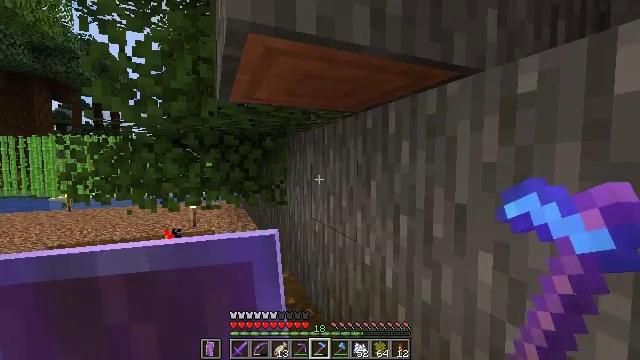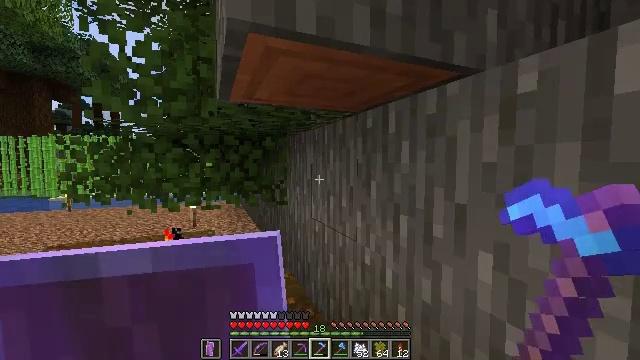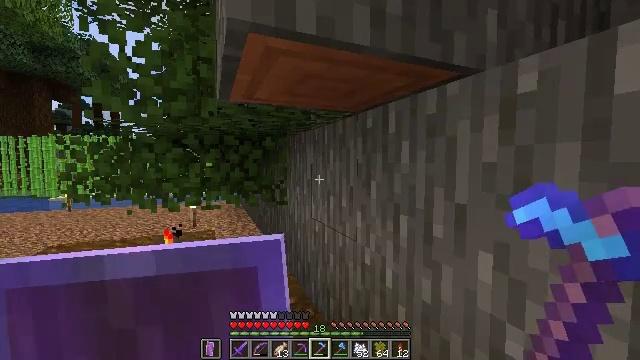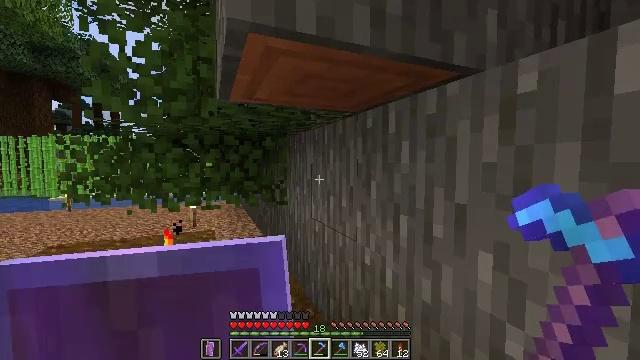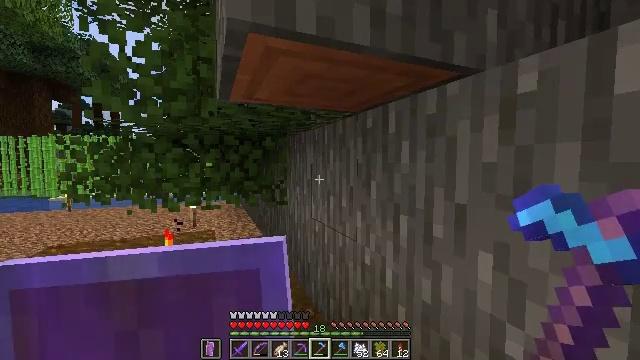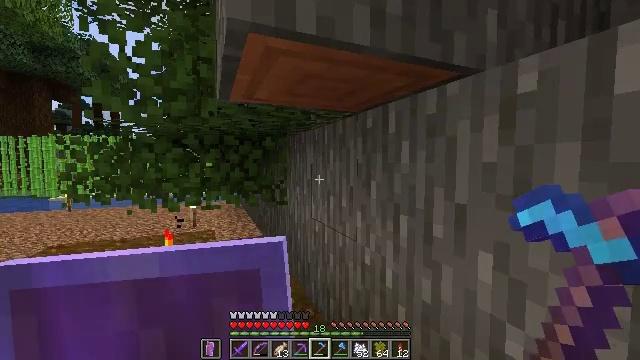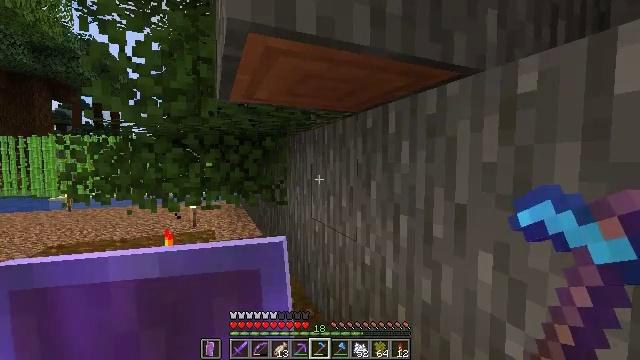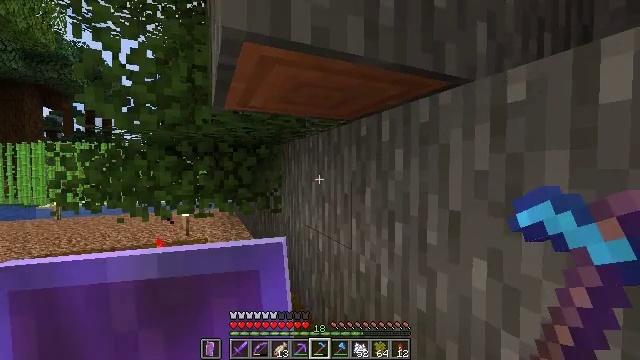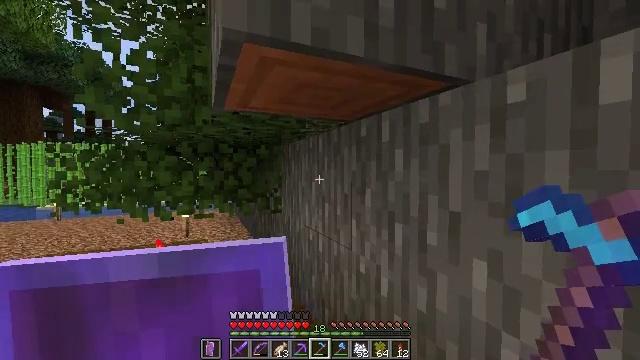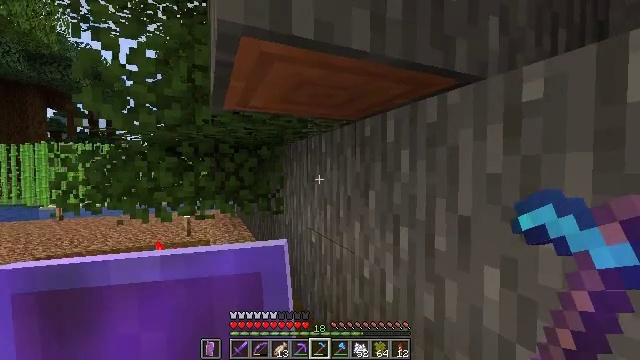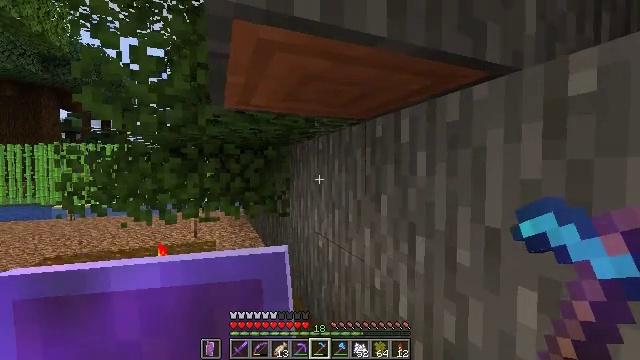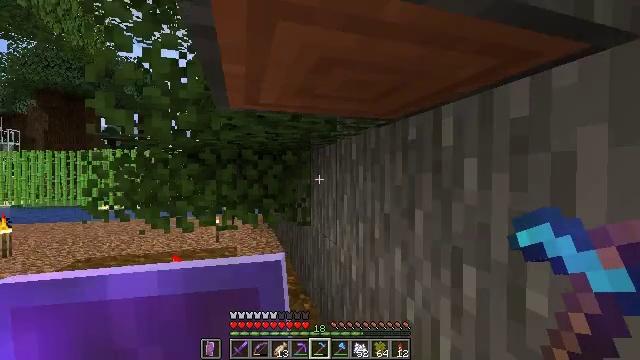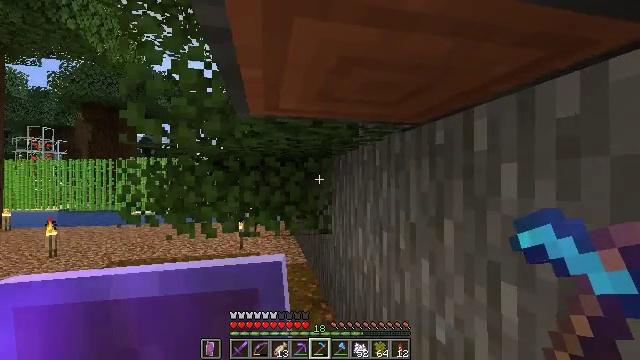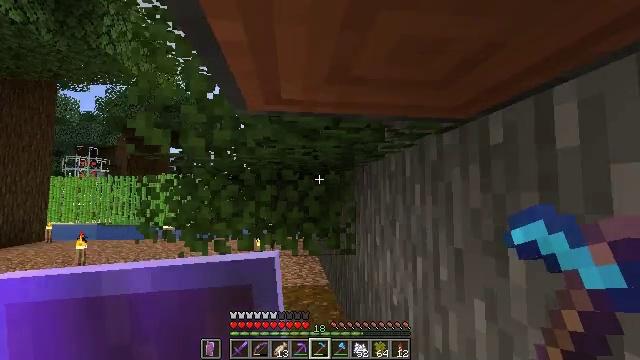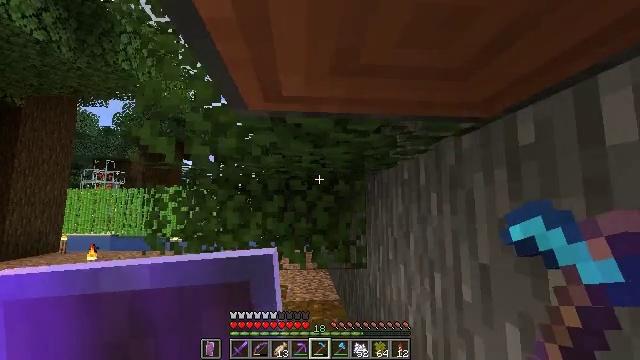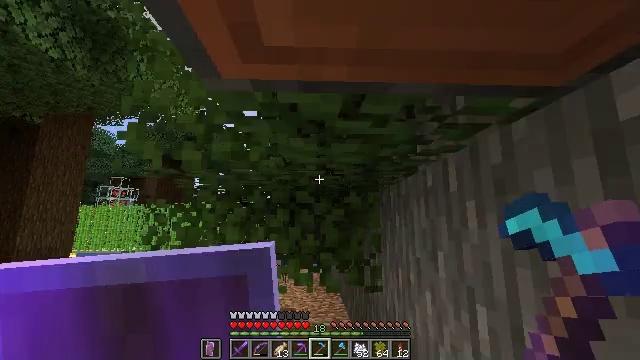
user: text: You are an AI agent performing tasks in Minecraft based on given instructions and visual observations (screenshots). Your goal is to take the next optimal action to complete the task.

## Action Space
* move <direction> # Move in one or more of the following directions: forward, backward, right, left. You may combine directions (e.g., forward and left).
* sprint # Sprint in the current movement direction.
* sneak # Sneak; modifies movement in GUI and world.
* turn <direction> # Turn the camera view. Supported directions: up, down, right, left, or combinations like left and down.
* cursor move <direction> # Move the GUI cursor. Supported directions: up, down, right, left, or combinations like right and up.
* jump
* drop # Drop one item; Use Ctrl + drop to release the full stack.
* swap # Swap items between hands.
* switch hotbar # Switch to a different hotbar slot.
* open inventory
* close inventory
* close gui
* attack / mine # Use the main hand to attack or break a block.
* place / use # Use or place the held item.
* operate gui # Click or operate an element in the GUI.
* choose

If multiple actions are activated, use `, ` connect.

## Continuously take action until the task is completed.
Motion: motion action
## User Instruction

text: Harvest acacia leaves with your hand or a tool.
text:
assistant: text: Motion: no_op
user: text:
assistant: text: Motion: no_op
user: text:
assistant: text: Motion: no_op
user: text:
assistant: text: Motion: no_op
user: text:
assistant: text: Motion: no_op
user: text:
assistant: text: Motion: no_op
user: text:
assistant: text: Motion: turn right and up
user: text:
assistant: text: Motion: no_op
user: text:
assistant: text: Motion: move forward
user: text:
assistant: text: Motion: move forward, turn left
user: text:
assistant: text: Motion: move forward, turn left and up
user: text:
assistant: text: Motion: move forward, turn left and up
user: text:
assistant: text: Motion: move forward, turn left and up
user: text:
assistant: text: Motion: move forward, turn left and up
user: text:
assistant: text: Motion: move forward, turn left and up
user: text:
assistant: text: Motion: move forward, turn up
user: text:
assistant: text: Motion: move forward, turn up
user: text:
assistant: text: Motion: turn up
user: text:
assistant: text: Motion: turn up
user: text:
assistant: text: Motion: turn up
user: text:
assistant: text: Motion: turn up
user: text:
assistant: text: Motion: turn up
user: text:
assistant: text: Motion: turn right and up
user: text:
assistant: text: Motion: turn right and up
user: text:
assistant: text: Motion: turn up
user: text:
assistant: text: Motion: turn up
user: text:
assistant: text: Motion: turn up
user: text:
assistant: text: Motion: turn right and up
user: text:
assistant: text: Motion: no_op
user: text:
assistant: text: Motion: attack / mine